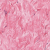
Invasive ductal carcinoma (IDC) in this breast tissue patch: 0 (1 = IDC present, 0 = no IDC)